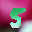
Label: 5